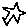
Label: star